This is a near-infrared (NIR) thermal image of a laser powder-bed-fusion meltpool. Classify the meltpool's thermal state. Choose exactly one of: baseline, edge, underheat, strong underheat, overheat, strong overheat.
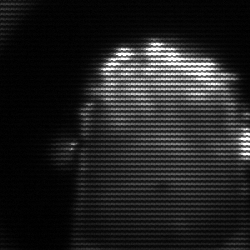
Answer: strong underheat